Field crop: tomato
Growth stage: 1
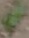
Species: solanum